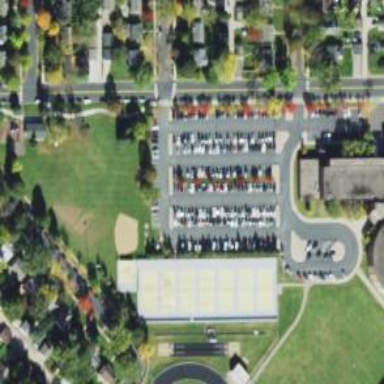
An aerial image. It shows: Parking area.